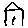
Label: house